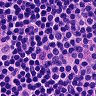
Metastatic tissue present: no